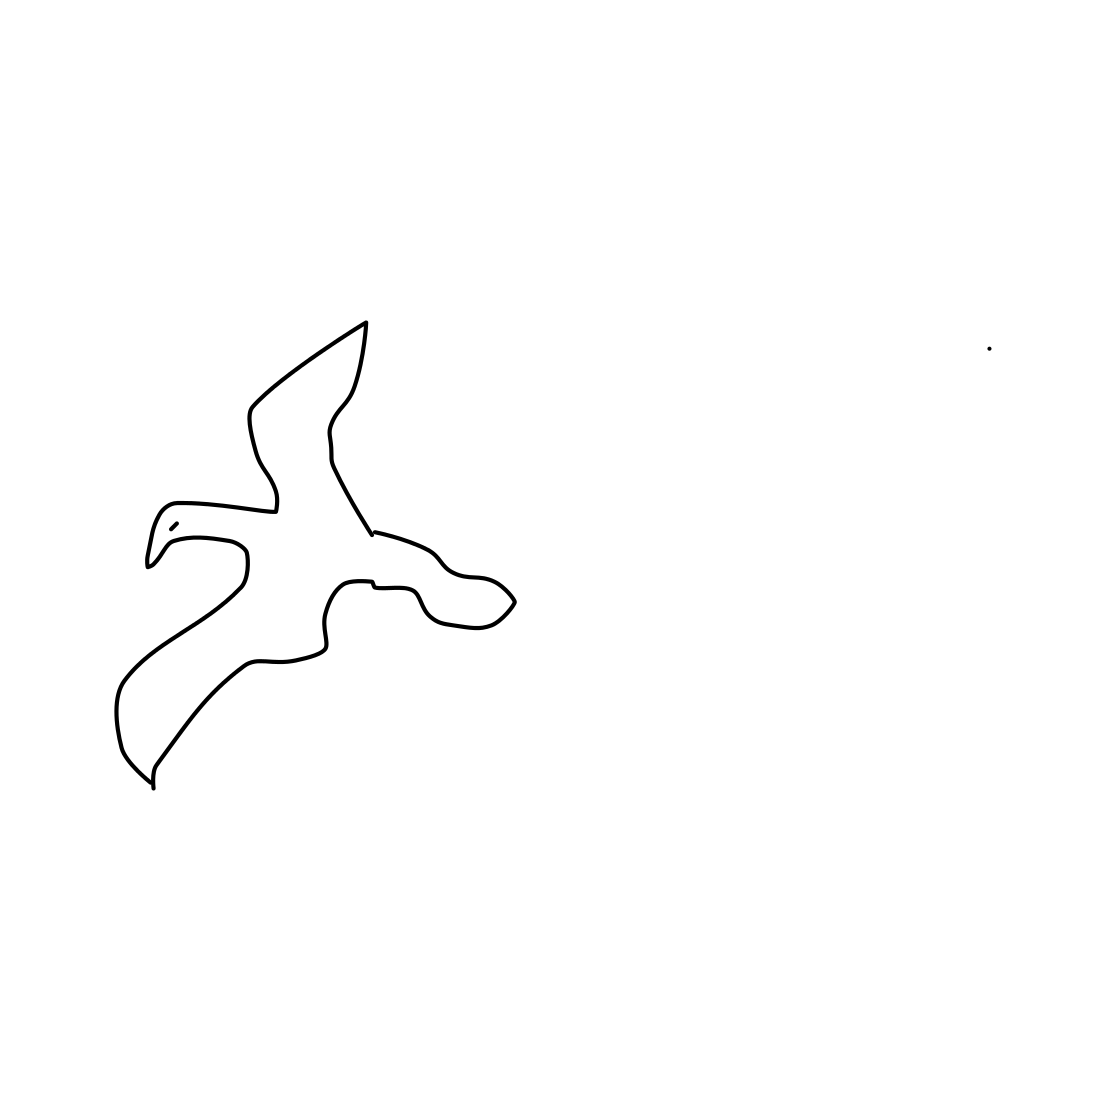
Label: seagull